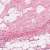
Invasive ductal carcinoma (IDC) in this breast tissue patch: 0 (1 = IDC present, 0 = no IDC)